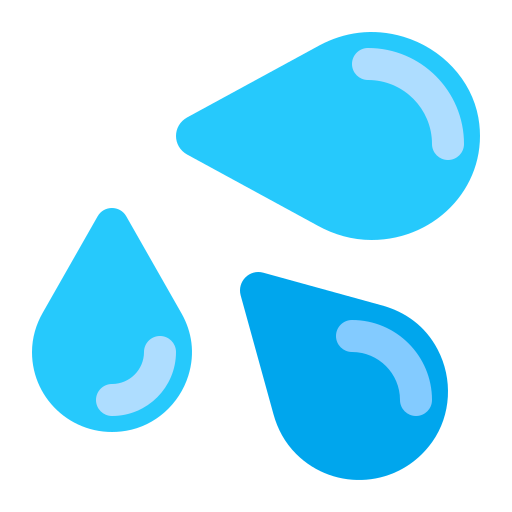
sweat droplets flat